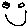
Label: smiley face